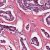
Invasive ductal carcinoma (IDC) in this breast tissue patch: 1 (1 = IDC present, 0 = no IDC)